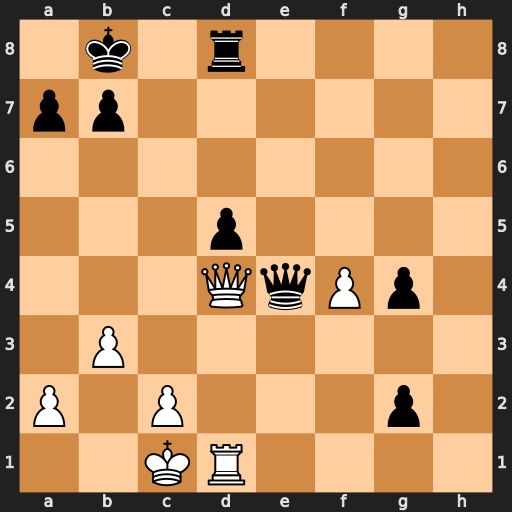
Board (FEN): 1k1r4/pp6/8/3p4/3QqPp1/1P6/P1P3p1/2KR4
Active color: w
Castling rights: -
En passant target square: -
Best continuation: Qxe4 dxe4 Rxd8+ Kc7 Rd1